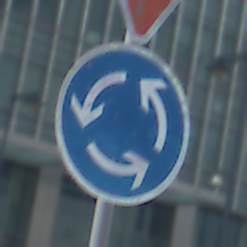
Verkehrszeichen: Kreisverkehr
Zusatzzeichen oben: VorfahrtGewaehren
Umgebung: Outdoor, Urban
Tageszeit: MorningAfternoon
Wetter: PartlyCloudy
Licht: Natural
Jahreszeit: NotSpecified
Kontrast: LowContrast